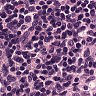
Metastatic tissue present: no